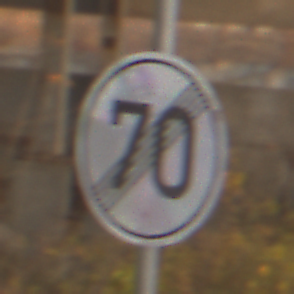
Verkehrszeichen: EndeGeschwindigkeit70
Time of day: SunriseSunset
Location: Roofed (Suburban)
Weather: Clear
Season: NotSpecified
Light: Natural